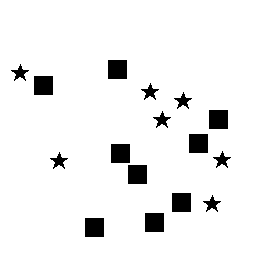
Squares: 9
Triangles: 0
Stars: 7
Total shapes: 16